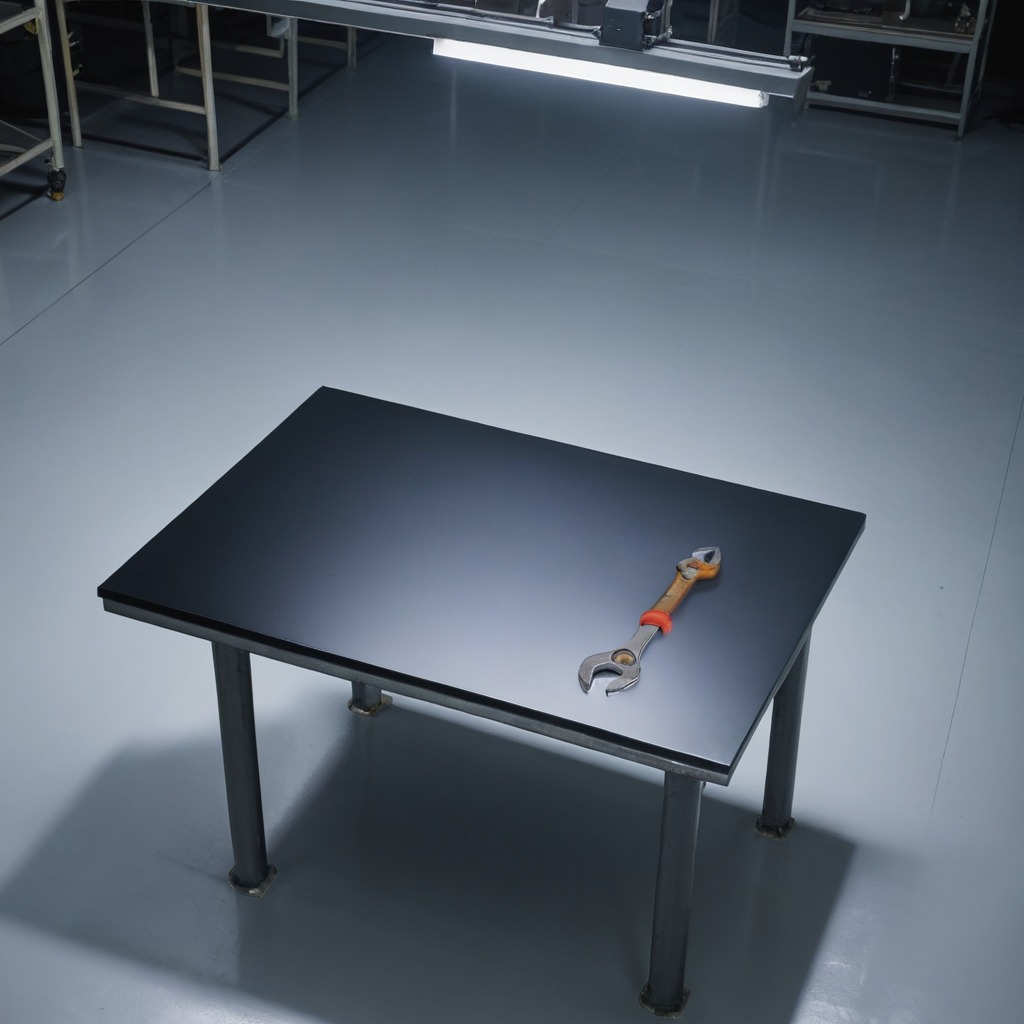
An wrench is lying on the tabletop in the basement.